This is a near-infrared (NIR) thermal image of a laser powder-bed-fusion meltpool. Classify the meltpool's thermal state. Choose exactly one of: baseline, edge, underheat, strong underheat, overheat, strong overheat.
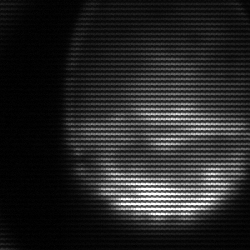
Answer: edge